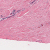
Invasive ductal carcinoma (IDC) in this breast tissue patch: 0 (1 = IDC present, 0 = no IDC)